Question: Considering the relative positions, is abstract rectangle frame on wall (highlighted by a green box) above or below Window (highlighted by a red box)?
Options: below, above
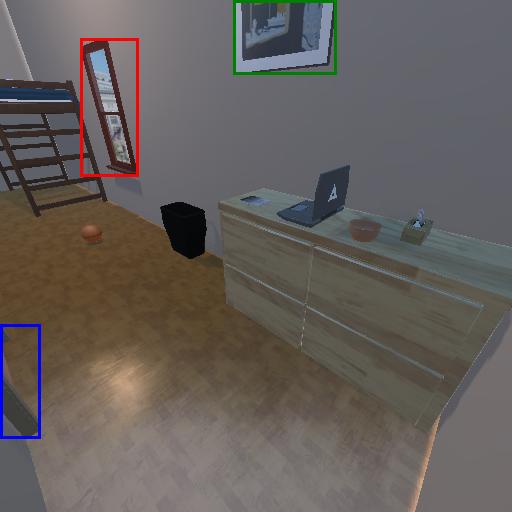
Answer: below